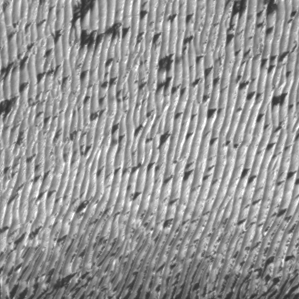
Label: frost